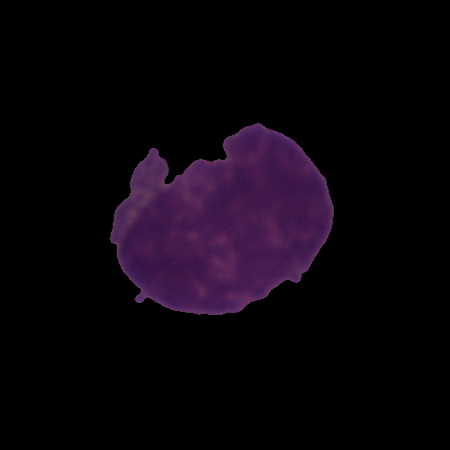
Label: healthy